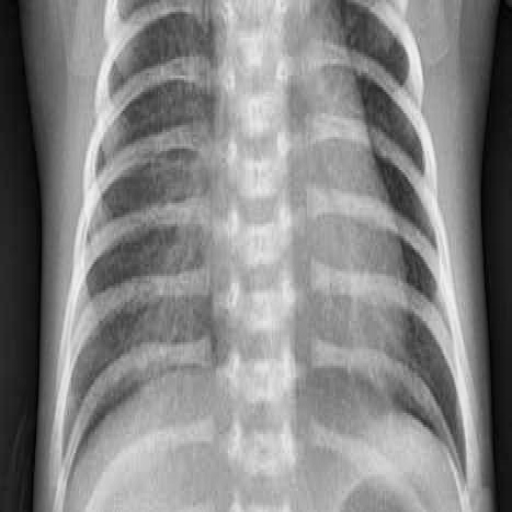
Finding: PNEUMONIA